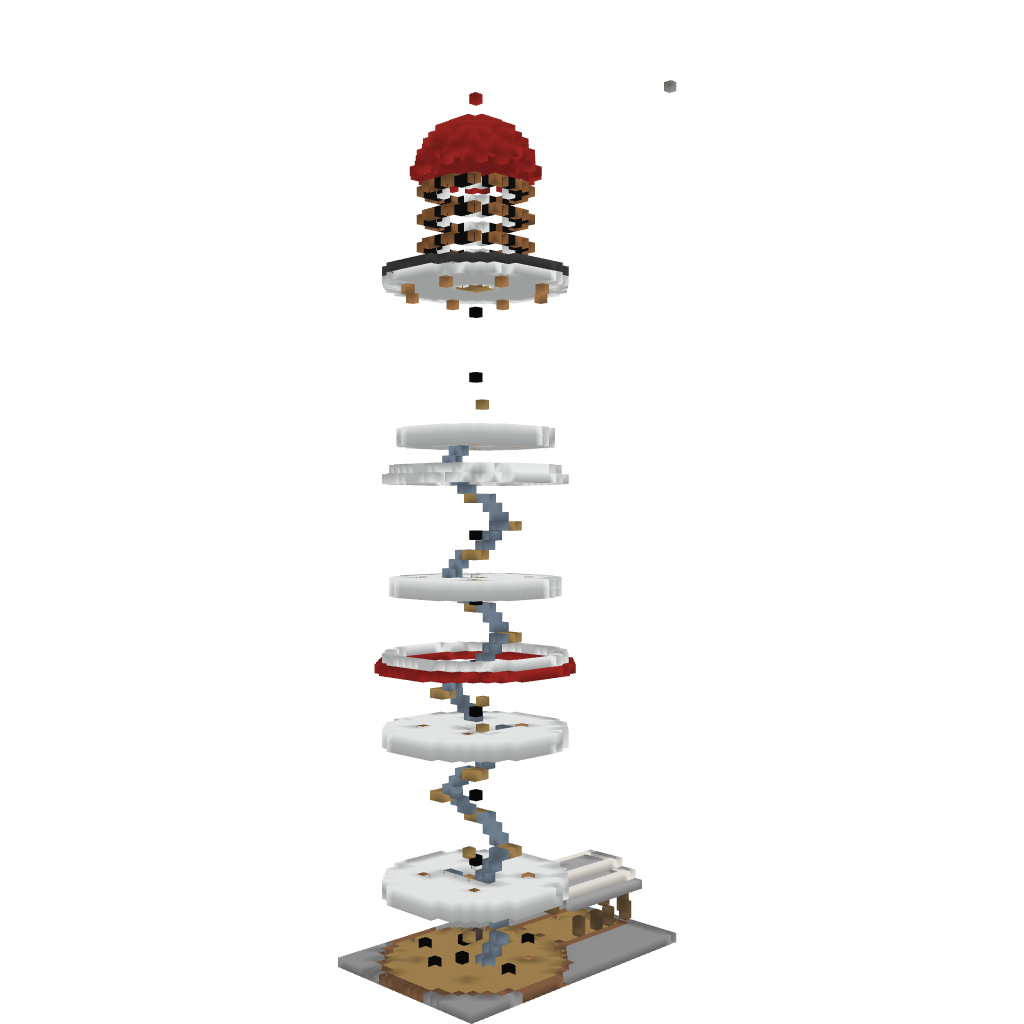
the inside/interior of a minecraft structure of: Light House